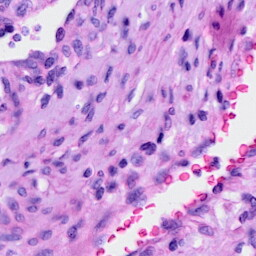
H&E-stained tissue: Cervix